Question: When I'm trying to do a neat table layout in android, and try to space the columns equally, all I get is this.

I cannot for the life of me equally space those columns out.
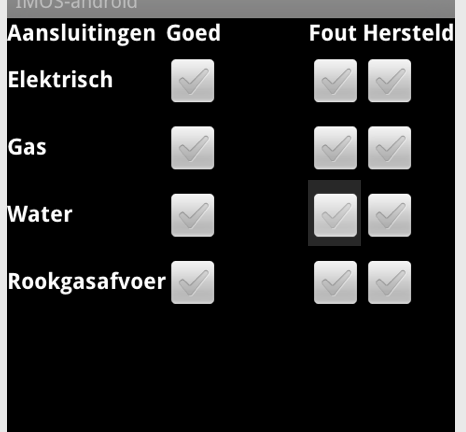
Answer: You are using wrong the <URL> attribute. As you can see in the documentation it is the 'zero-based index' of the column to stretch. So you want to stretch the first column, you should use :
'''
android:stretchColumns="0"
'''
in yout 'TableLayout'.